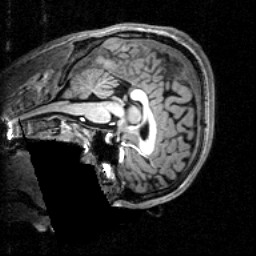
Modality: T1w
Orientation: sagittal
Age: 20
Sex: male